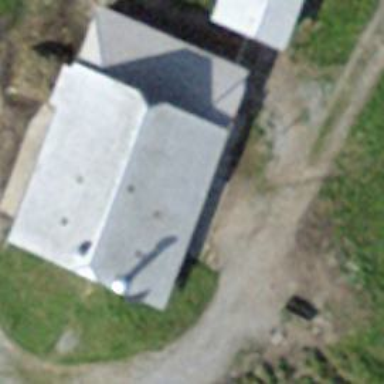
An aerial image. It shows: Farm building.